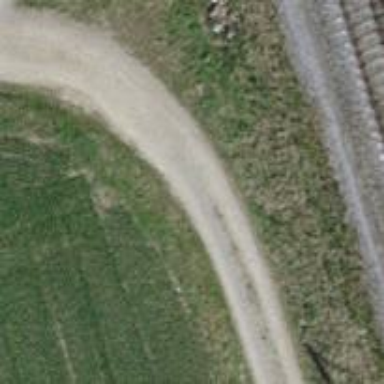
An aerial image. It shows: Track with grade 3 pebblestone surface.